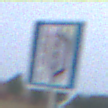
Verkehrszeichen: NothalteUndPannenbucht
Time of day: SunriseSunset
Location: Outdoor (Nature)
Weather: Overcast
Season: NotSpecified
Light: Natural